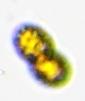
Label: Margalefidinium